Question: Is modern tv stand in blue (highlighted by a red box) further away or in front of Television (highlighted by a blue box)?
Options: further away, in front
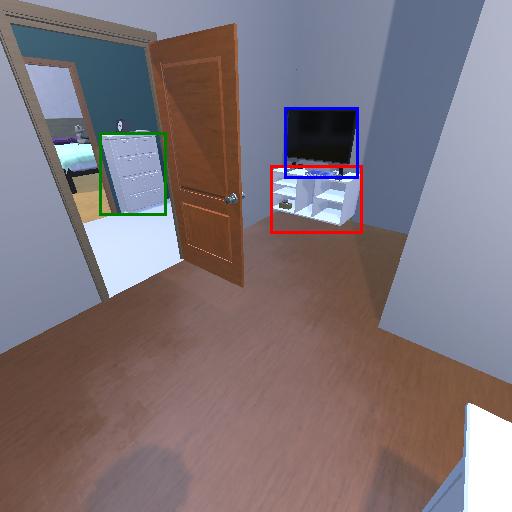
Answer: further away